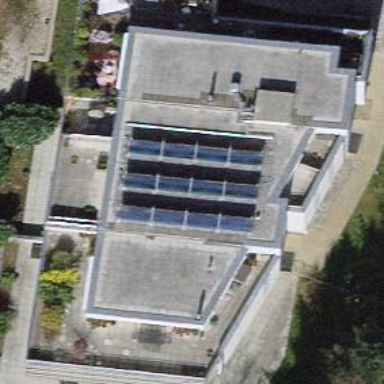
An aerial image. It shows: Apartment building with flat roof.